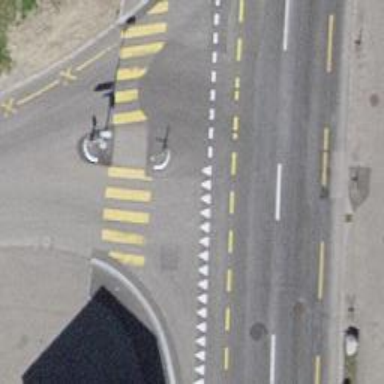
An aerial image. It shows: Marked pedestrian crossing with zebra designation and central island.